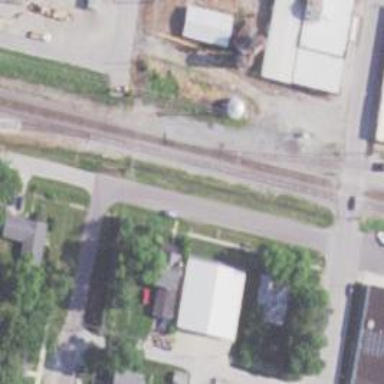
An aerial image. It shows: Rail spur service.